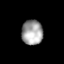
Tissue: lung
Cell type: Epithelial cells
Senescence score: 0.22
Nuclear area (px): 519
Mean DAPI intensity: 160.449